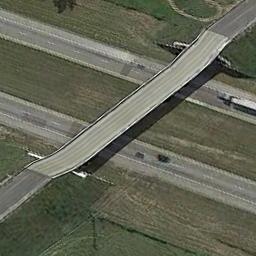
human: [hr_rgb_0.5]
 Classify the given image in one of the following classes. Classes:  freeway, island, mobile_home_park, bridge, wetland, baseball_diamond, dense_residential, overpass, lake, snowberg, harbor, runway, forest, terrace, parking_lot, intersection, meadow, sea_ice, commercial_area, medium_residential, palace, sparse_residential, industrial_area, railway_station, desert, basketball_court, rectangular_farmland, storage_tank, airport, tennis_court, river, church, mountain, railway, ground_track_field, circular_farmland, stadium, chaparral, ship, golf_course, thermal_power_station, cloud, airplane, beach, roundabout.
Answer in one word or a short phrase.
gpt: overpass